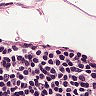
Metastatic tissue present: no